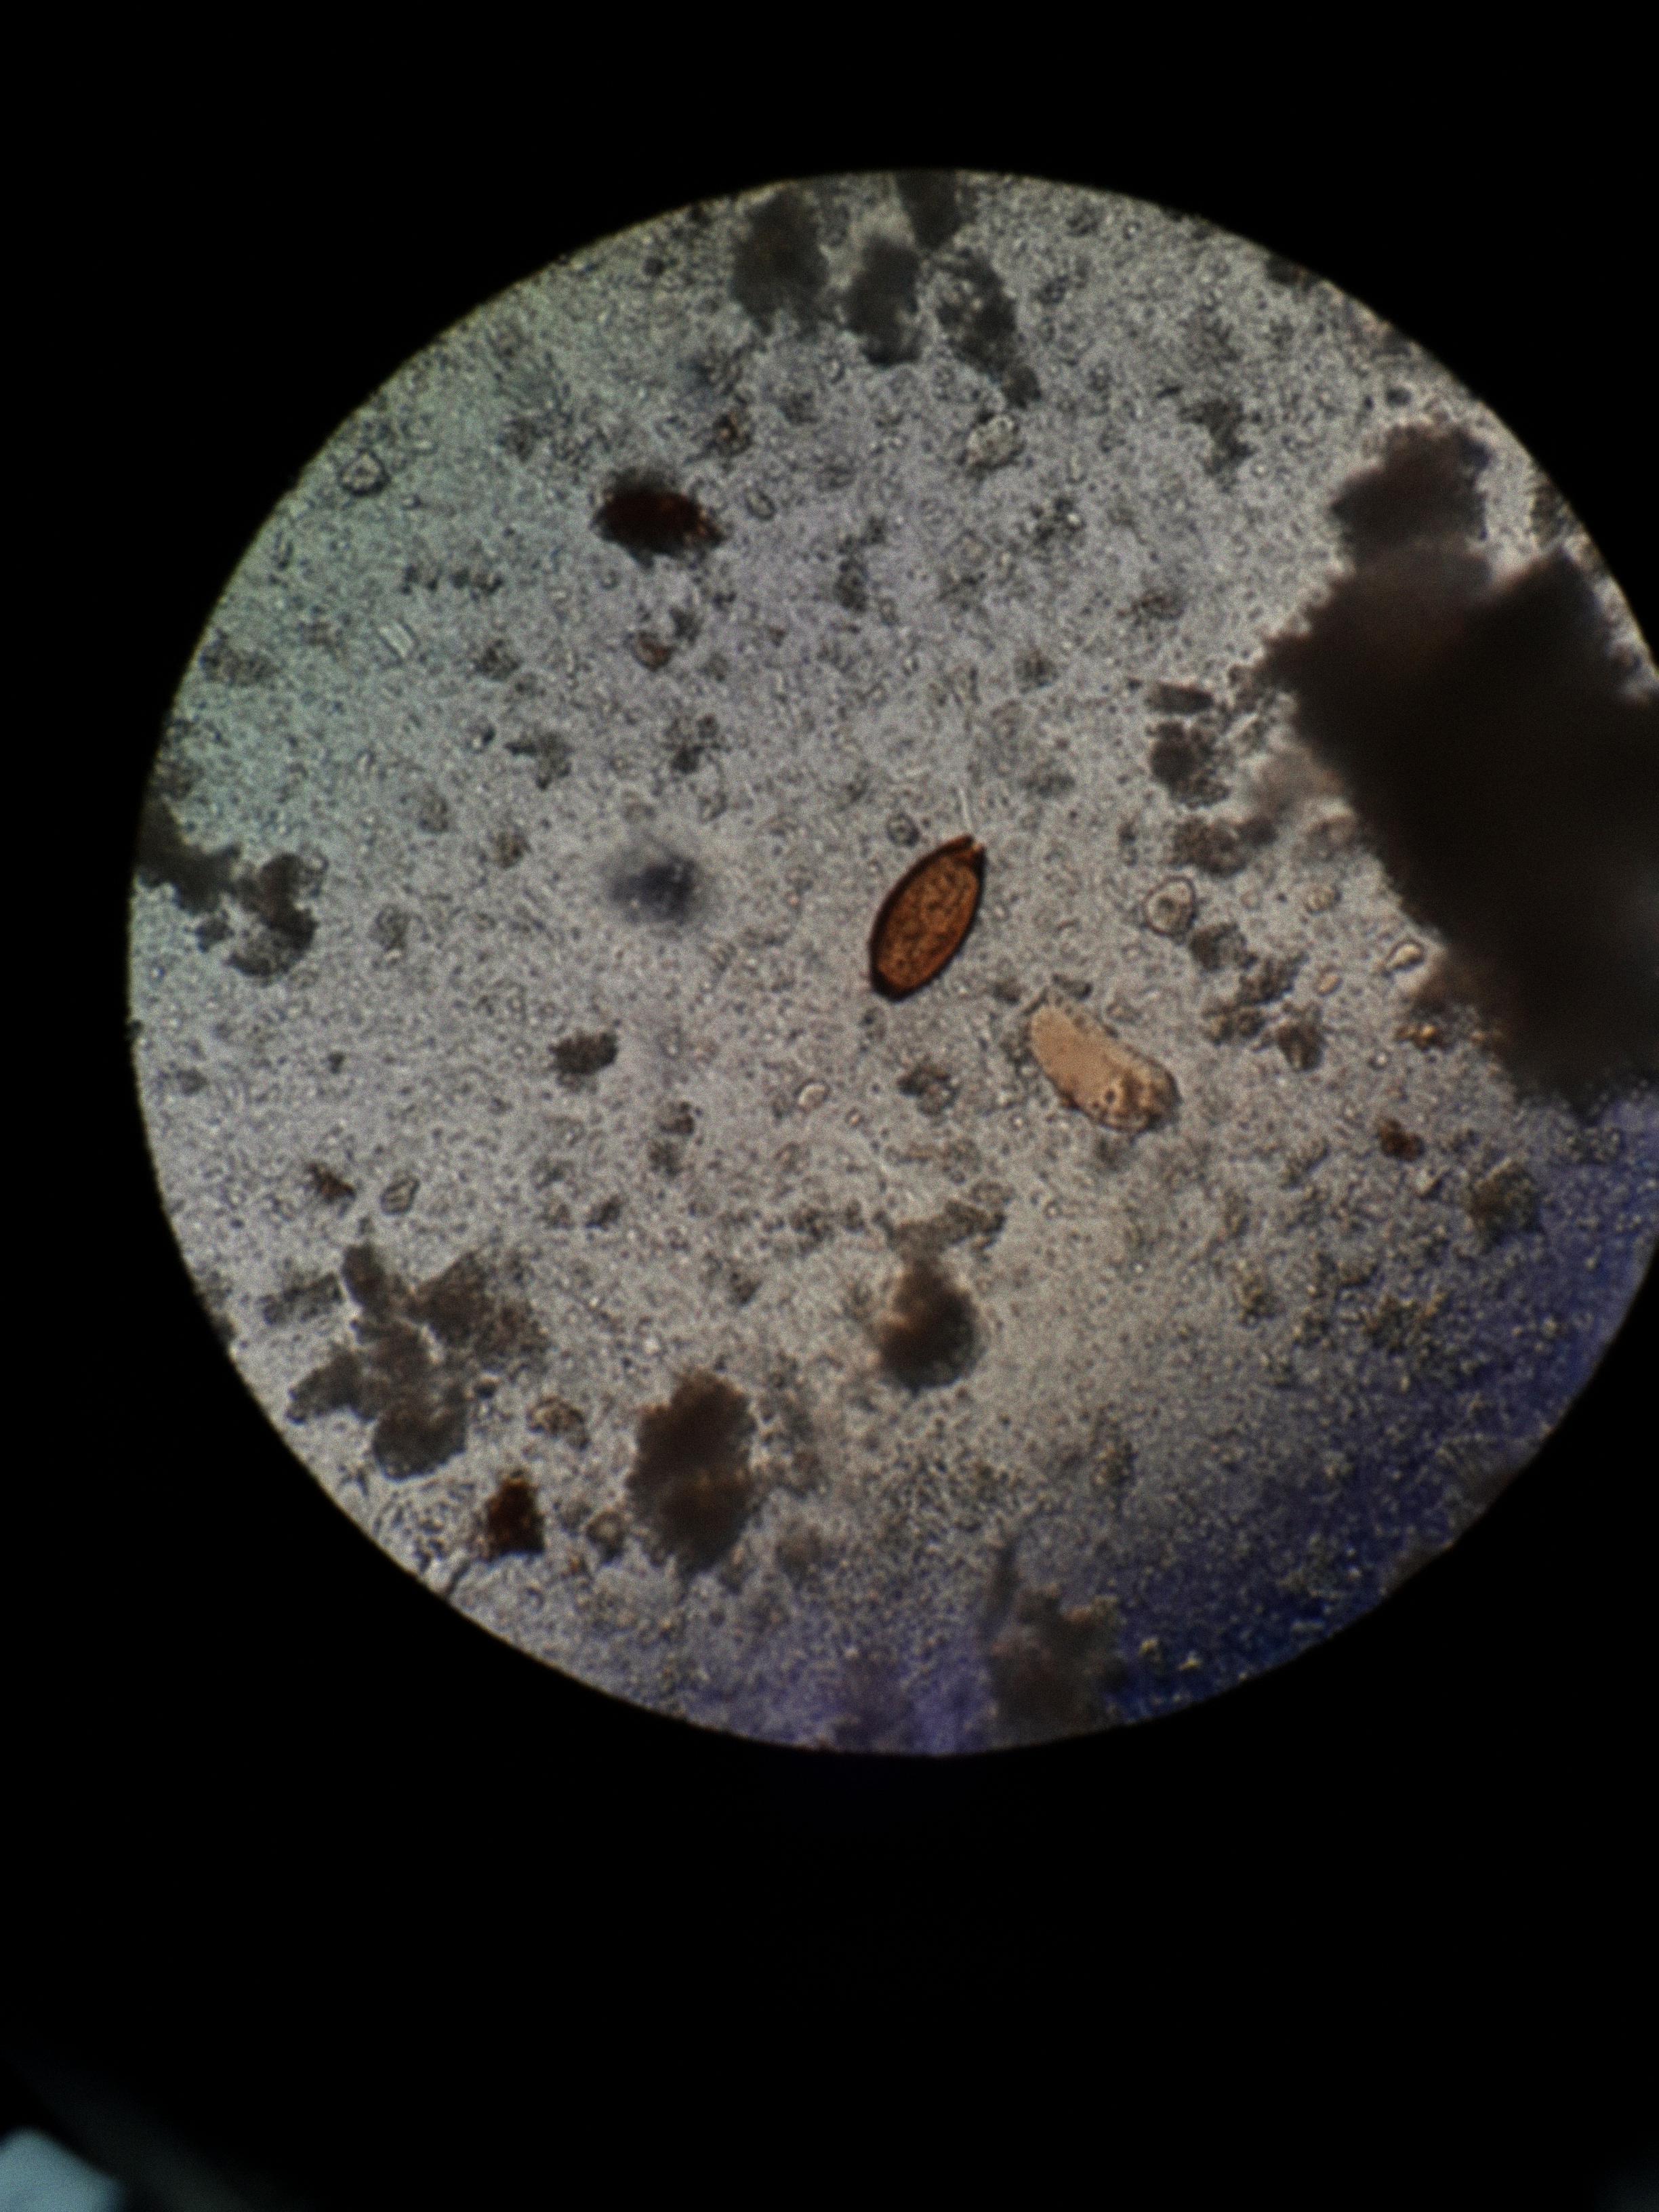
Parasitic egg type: Trichuris trichiura